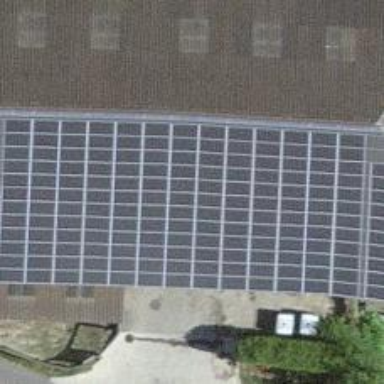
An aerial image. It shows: Solar photovoltaic panel generator.